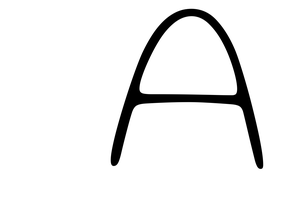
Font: Gluten_Thin